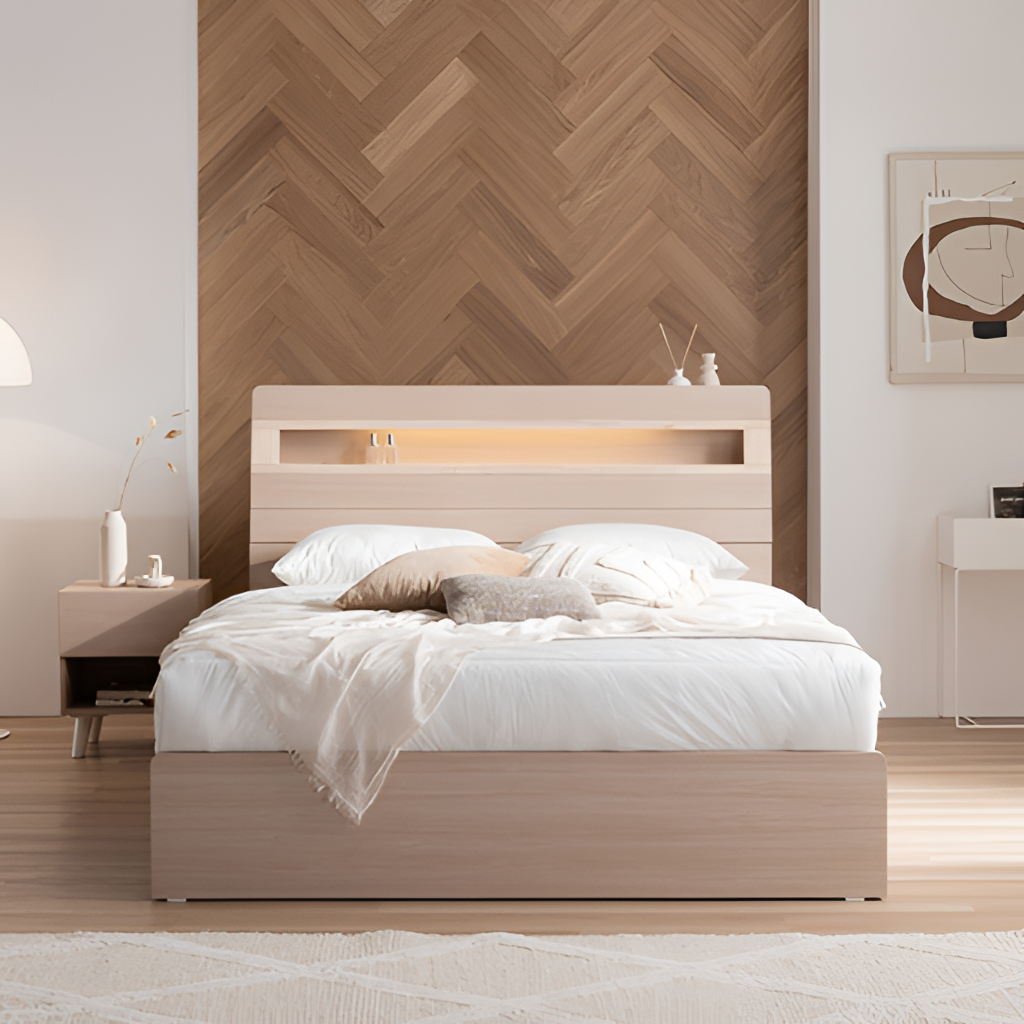
wood backlit headboard bed, bedroom, contemporary, brown wood wallpaper, with herringbone pattern, wood flooring, with plank pattern